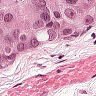
Metastatic tissue present: yes